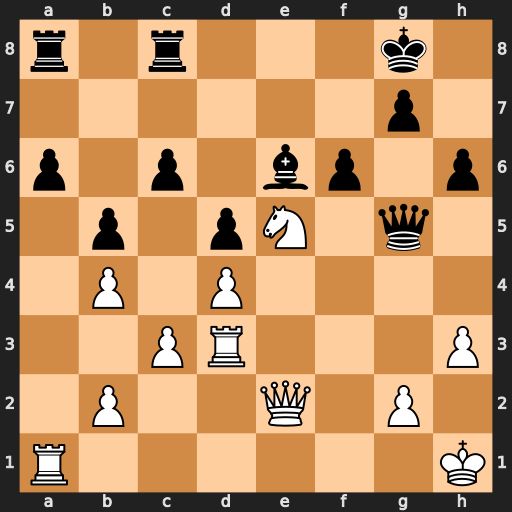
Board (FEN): r1r3k1/6p1/p1p1bp1p/1p1pN1q1/1P1P4/2PR3P/1P2Q1P1/R6K
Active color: w
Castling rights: -
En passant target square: -
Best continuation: Nf3 Qf5 g4 Qxd3 Qxd3